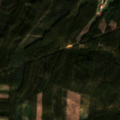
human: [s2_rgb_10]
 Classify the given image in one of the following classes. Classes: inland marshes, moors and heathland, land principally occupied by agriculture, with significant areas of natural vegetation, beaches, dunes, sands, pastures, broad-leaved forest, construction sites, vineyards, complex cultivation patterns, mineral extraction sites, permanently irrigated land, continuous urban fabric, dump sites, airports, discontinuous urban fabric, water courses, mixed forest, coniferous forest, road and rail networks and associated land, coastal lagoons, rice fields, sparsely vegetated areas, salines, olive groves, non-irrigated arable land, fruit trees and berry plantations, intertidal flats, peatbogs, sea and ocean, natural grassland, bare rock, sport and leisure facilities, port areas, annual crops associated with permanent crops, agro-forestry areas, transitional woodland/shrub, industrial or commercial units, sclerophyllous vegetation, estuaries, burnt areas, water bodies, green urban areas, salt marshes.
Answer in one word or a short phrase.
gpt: complex cultivation patterns, broad-leaved forest, mixed forest